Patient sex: M
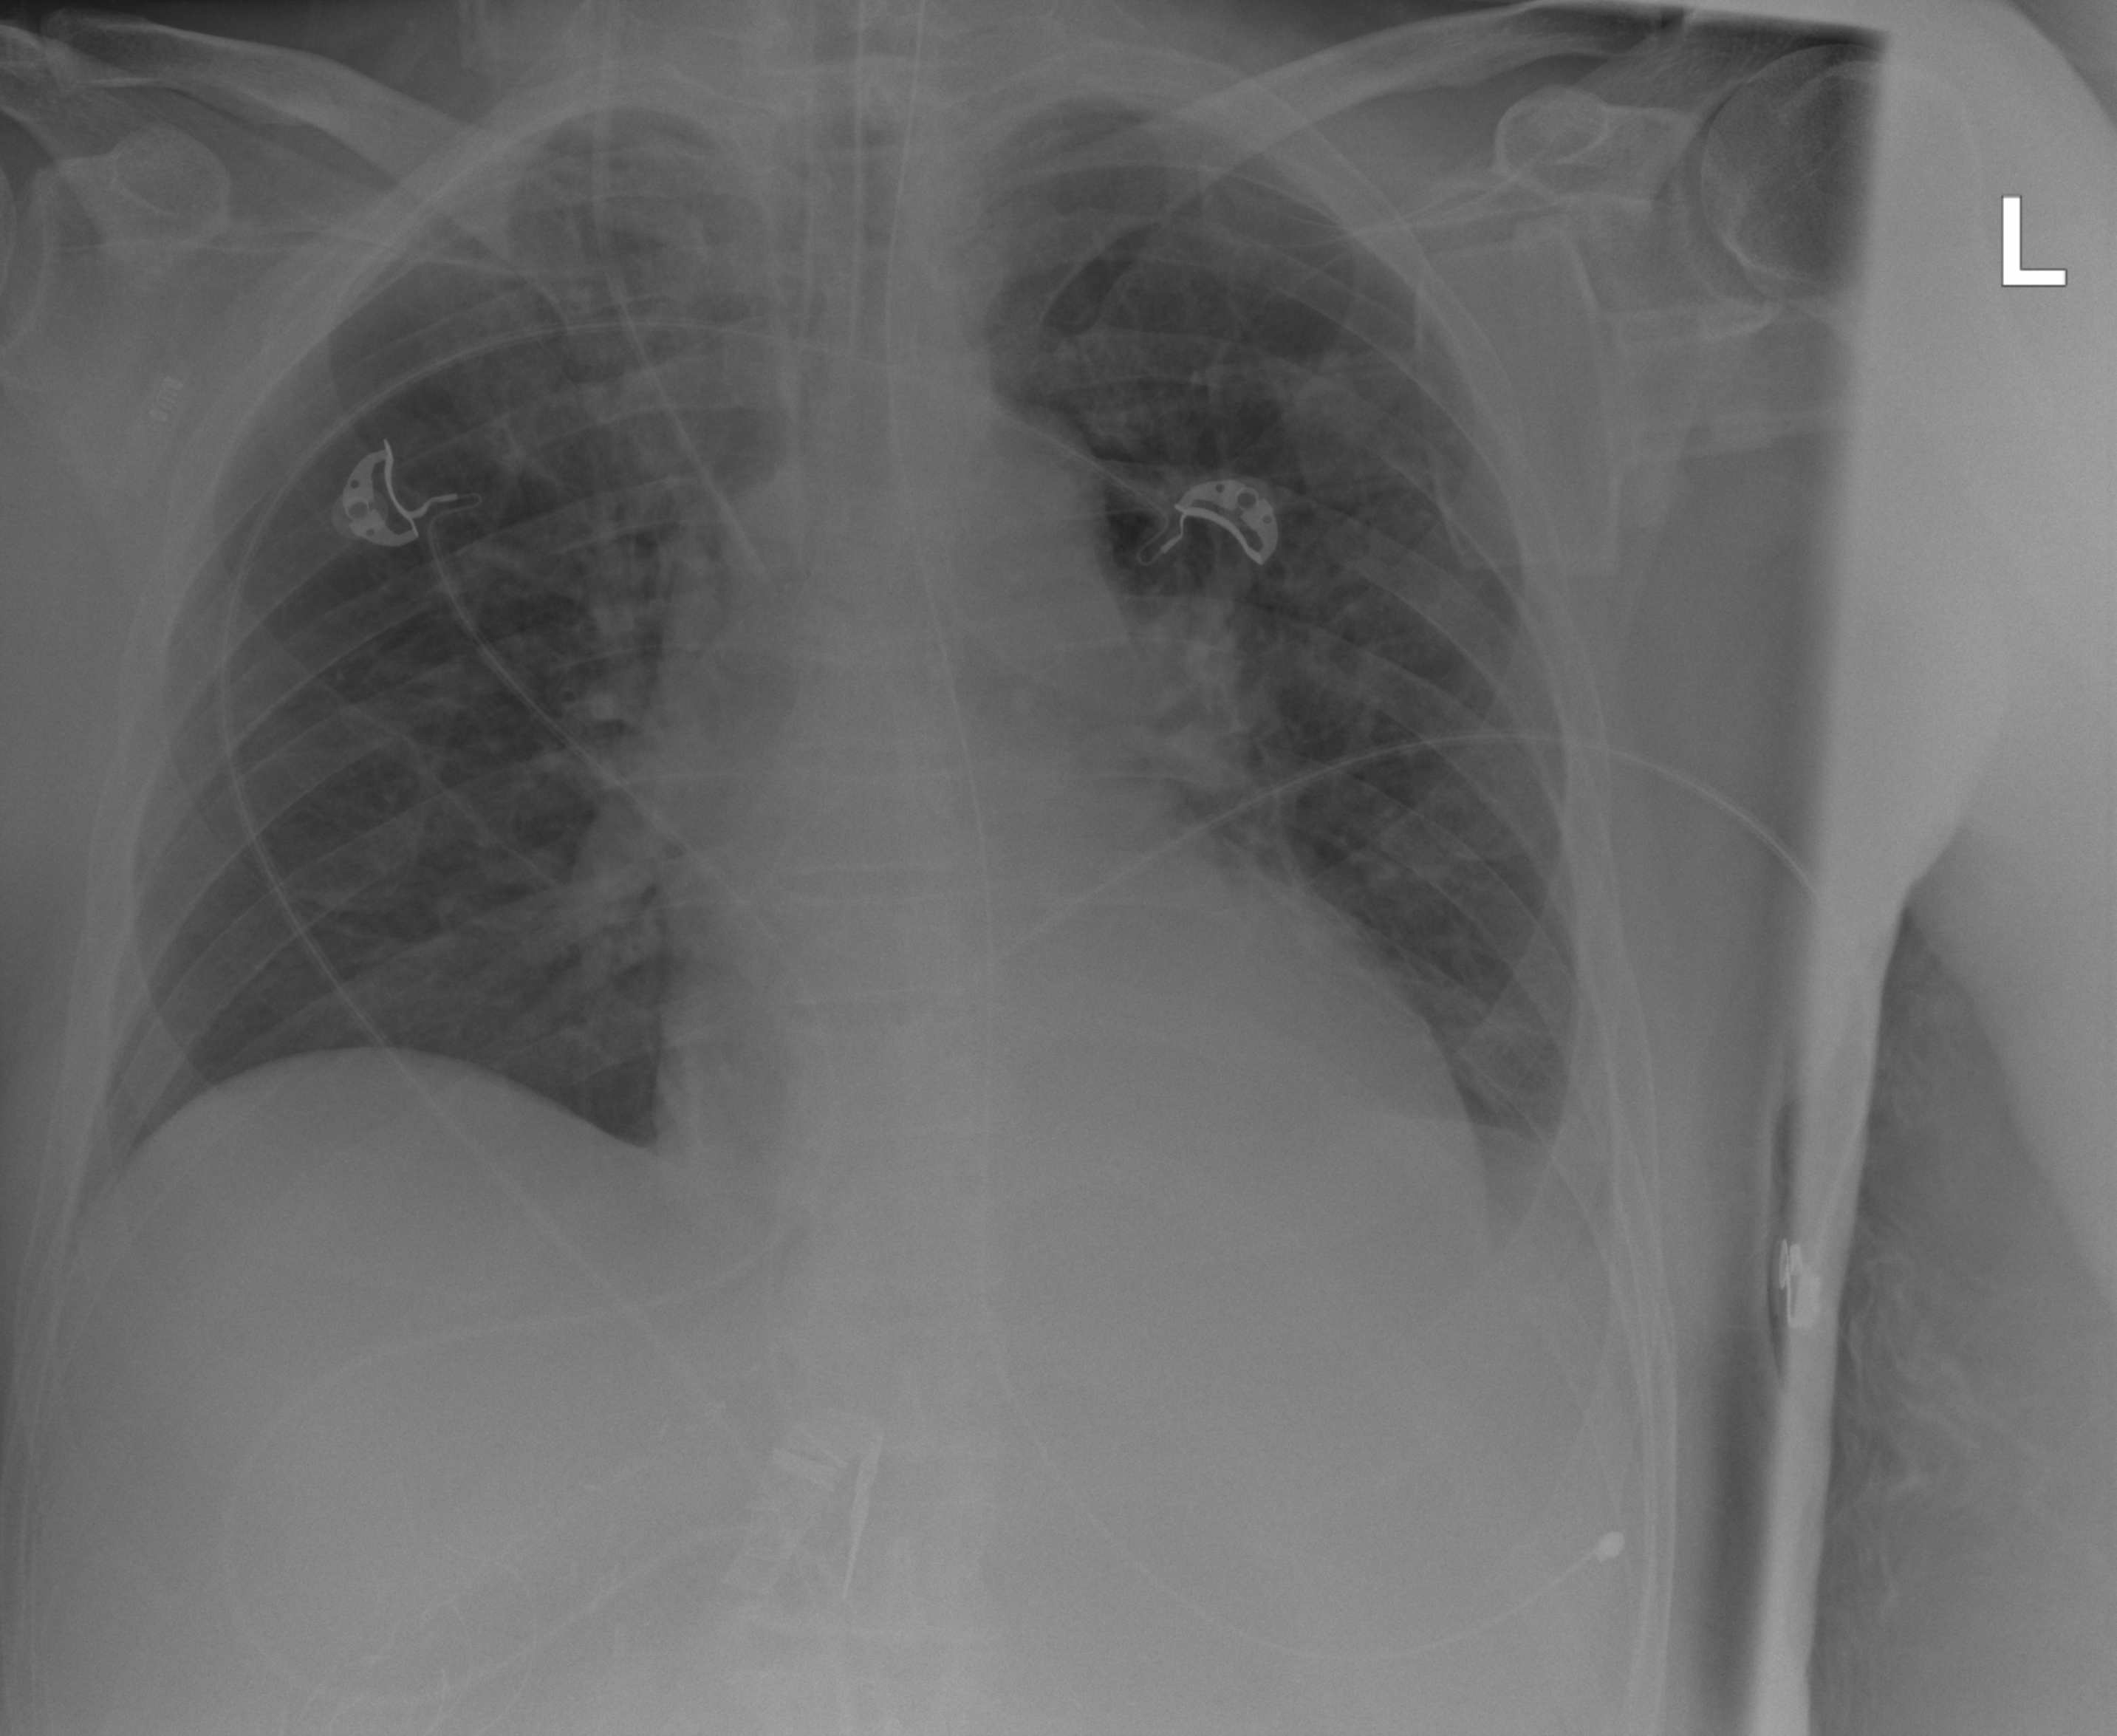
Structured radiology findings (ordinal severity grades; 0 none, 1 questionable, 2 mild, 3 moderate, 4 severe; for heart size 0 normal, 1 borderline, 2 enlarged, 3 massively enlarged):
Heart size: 0
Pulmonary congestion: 2
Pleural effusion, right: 0
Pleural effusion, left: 2
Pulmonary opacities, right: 0
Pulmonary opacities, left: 0
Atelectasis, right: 0
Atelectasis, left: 2